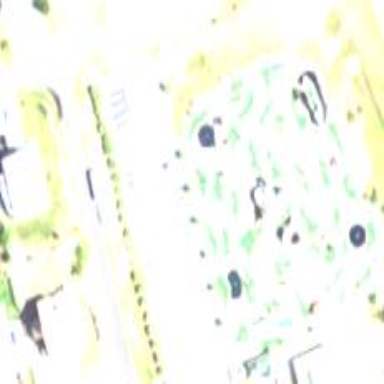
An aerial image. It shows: Miniature golf leisure land.